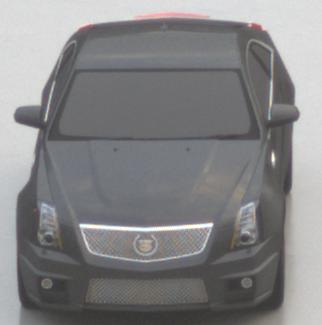
Make: Cadillac
Model: CTS-V
Detailed model: CTS-V (II) Limousine
Model produced from: 2008/11
Model produced until: 2010/12
Doors: 4
Color: gray
Road condition: wet road
Daytime: sunrise or sunset
Contrast: low contrast